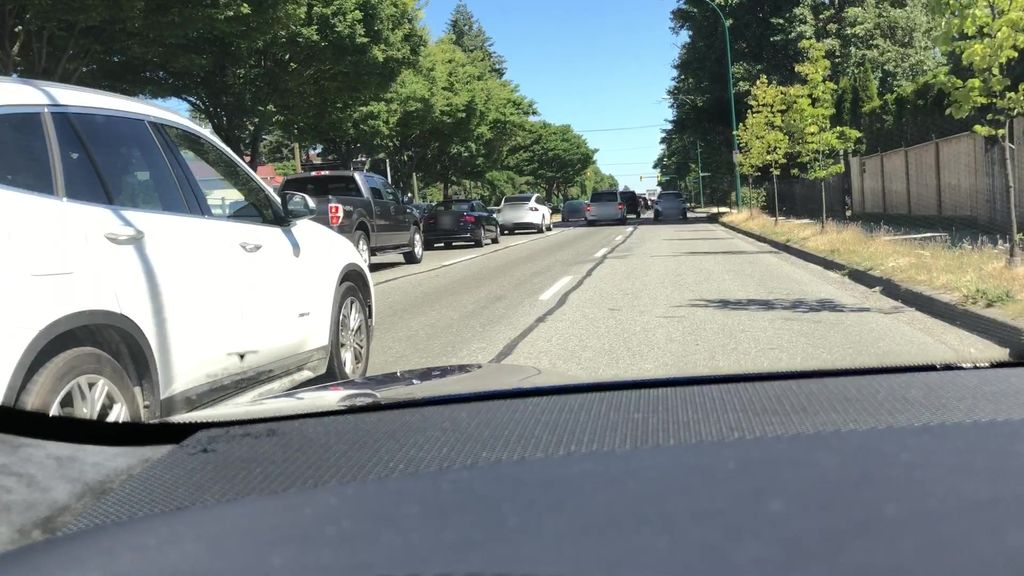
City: vancouver